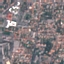
Land use / land cover class: Residential